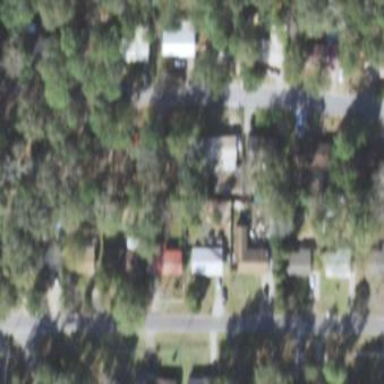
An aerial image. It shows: This residential area consists of single-family homes.